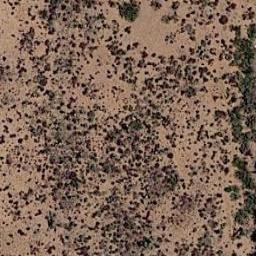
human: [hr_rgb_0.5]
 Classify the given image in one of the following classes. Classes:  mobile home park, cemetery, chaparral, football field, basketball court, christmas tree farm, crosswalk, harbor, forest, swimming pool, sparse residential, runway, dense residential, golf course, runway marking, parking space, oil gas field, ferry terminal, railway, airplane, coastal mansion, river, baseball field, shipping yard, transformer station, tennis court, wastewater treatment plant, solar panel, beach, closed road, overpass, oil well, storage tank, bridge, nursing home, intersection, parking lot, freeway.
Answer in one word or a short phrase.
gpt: chaparral